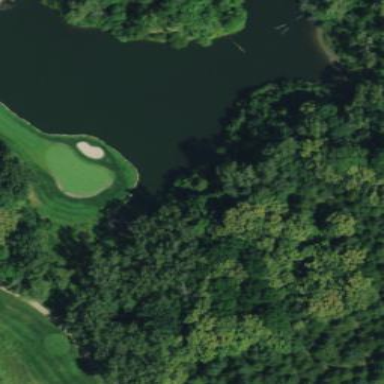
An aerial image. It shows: Water hazard in golf course. The hazard is natural water feature.